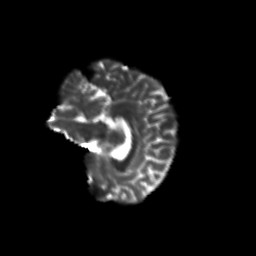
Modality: T2w
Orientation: sagittal
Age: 34
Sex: female
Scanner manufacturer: siemens
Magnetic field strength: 3 T
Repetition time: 8.6 s
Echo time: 0.095 s